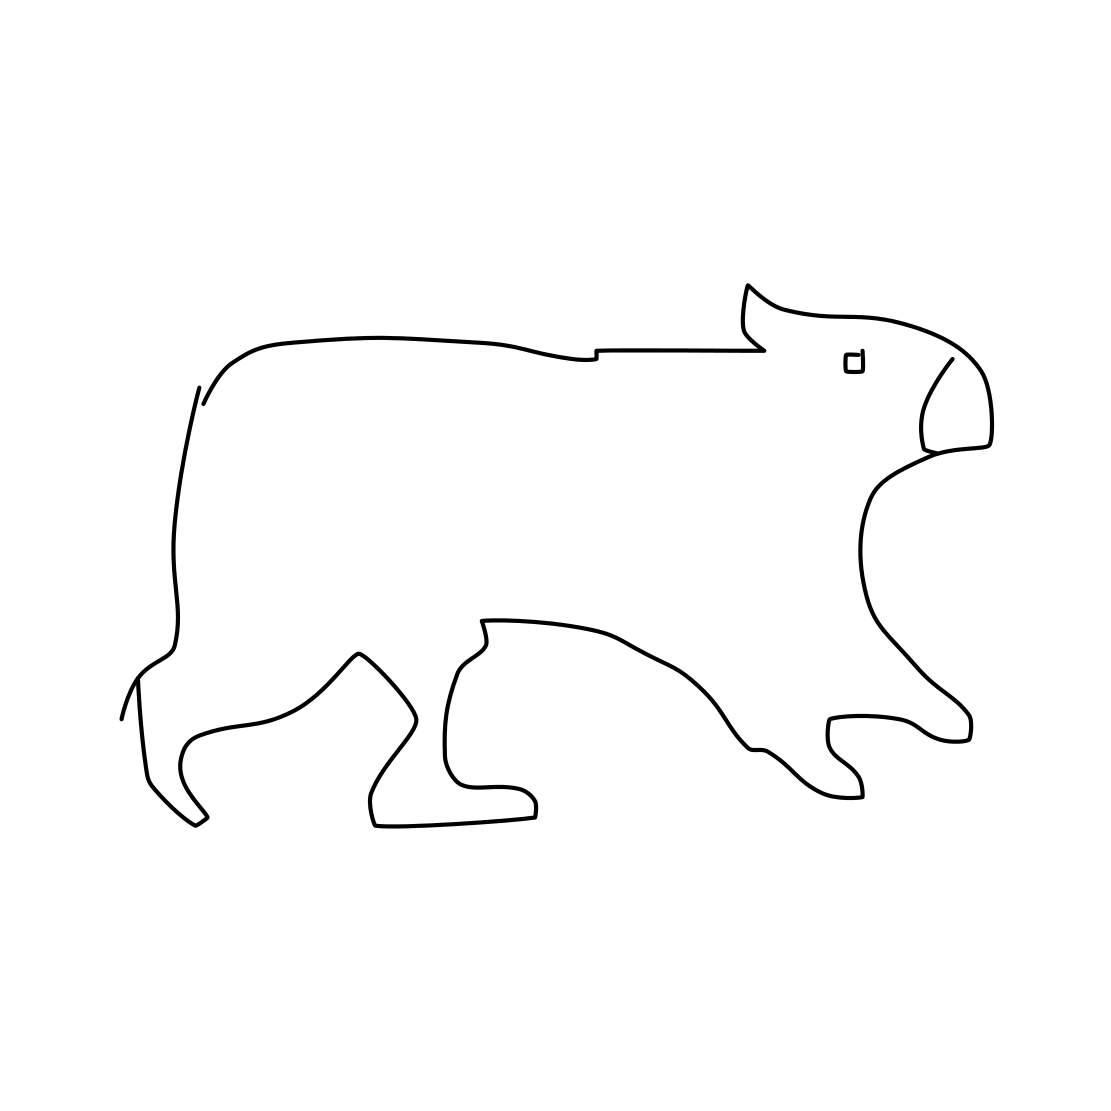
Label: bear (animal)